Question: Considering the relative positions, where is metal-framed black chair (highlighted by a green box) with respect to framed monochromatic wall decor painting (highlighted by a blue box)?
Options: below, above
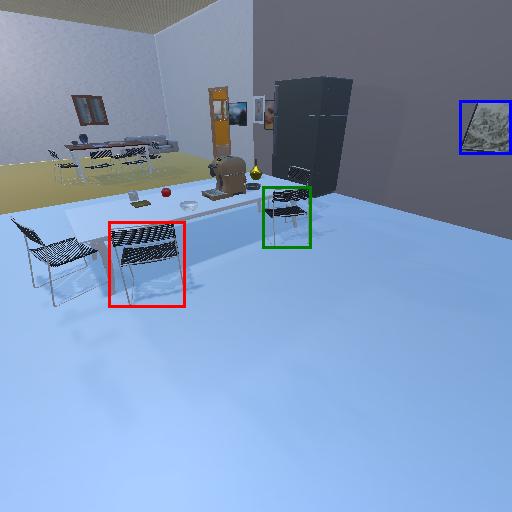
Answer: below